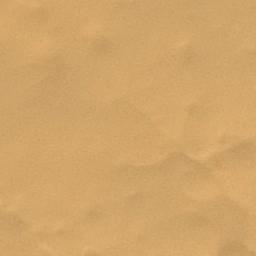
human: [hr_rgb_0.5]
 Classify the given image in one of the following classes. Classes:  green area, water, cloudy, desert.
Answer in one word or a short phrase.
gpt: desert